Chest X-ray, PA view. Patient: 35 years old, sex M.
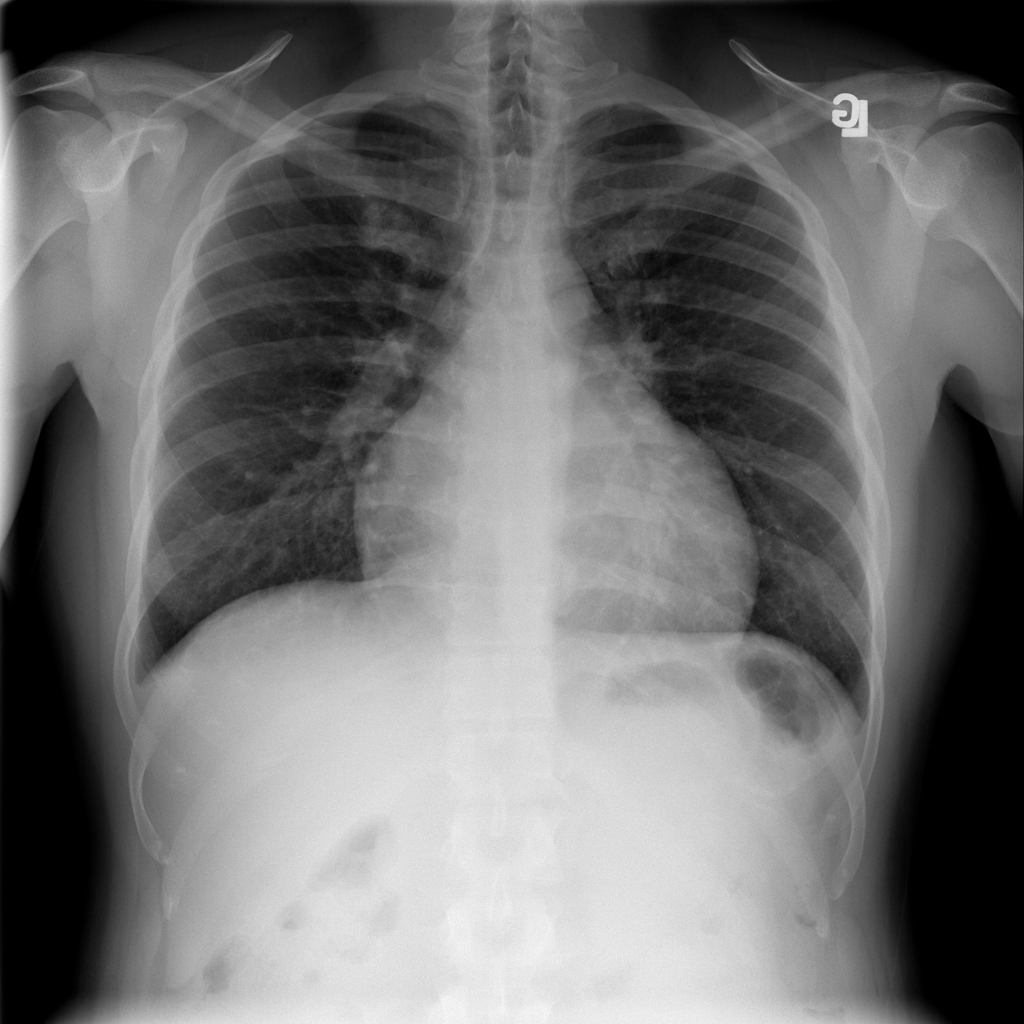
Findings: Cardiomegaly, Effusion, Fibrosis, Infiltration